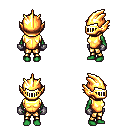
a pixel art fantasy rpg character, female body template, orc, green skin, gold chest armor, gold greaves, ruby red long mohawk hairstyle, gold helm, metal gloves, four views (front, back, left, right), 2x2 character sprite sheet, small pixel art, hard edges, no anti-aliasing